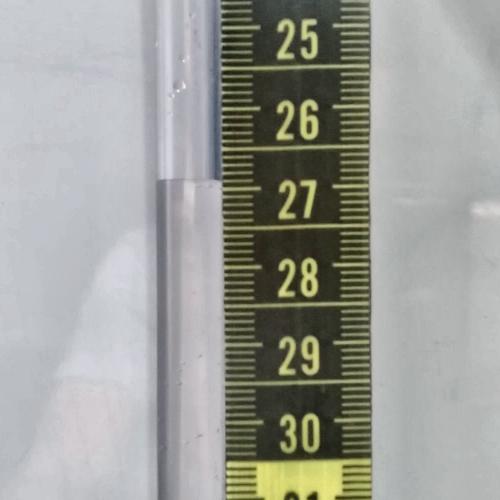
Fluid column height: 26.9 cm